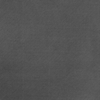
Label: dusty